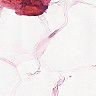
Metastatic tissue present: no